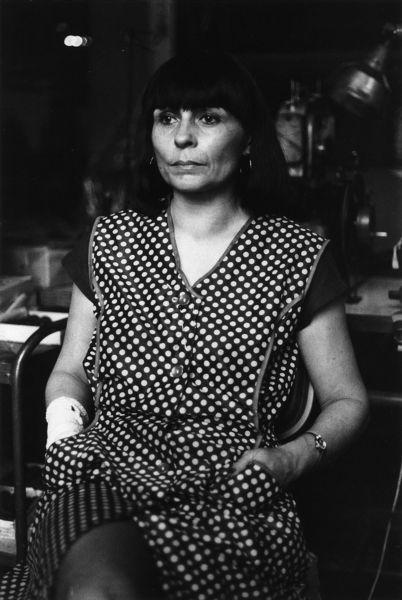
Titel: Frauen im Bekleidungswerk Treff-Modelle; Frauenporträts aus dem VEB Treffmodelle Berlin; Women at the Treff-Modelle Clothing Factory
Künstler: Helga Paris
Standort: Herstellungsort: Berlin (EU - D)
Schlagwörter: sitzen, frau, haar, kleid, lampe, mund, nase, ohrring, schwarz, stuhl, weiss, blick, arme, augen, gesicht, portrait, porträt, sitzend, ohrringe, ohren, pony, schürze, bein, uhr, knie, schenkel, knöpfe, foto, fotografie, punkte, gepunktet, schwarz-weiss, tupfen, kittel, verband, schauspielerin, geischt, brunett, nähmaschine, v-ausschnitt, arbeiterin, armbanduhr, schwarzes haar, kittelschürze, polkadots